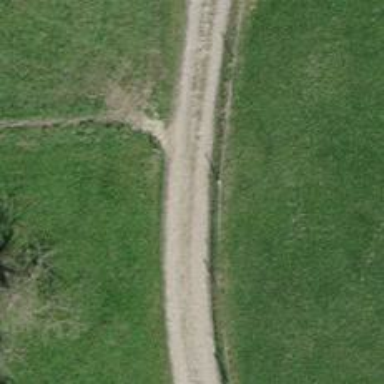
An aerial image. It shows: Gravel track with grade3 tracktype.